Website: walmart
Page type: customer-info-address
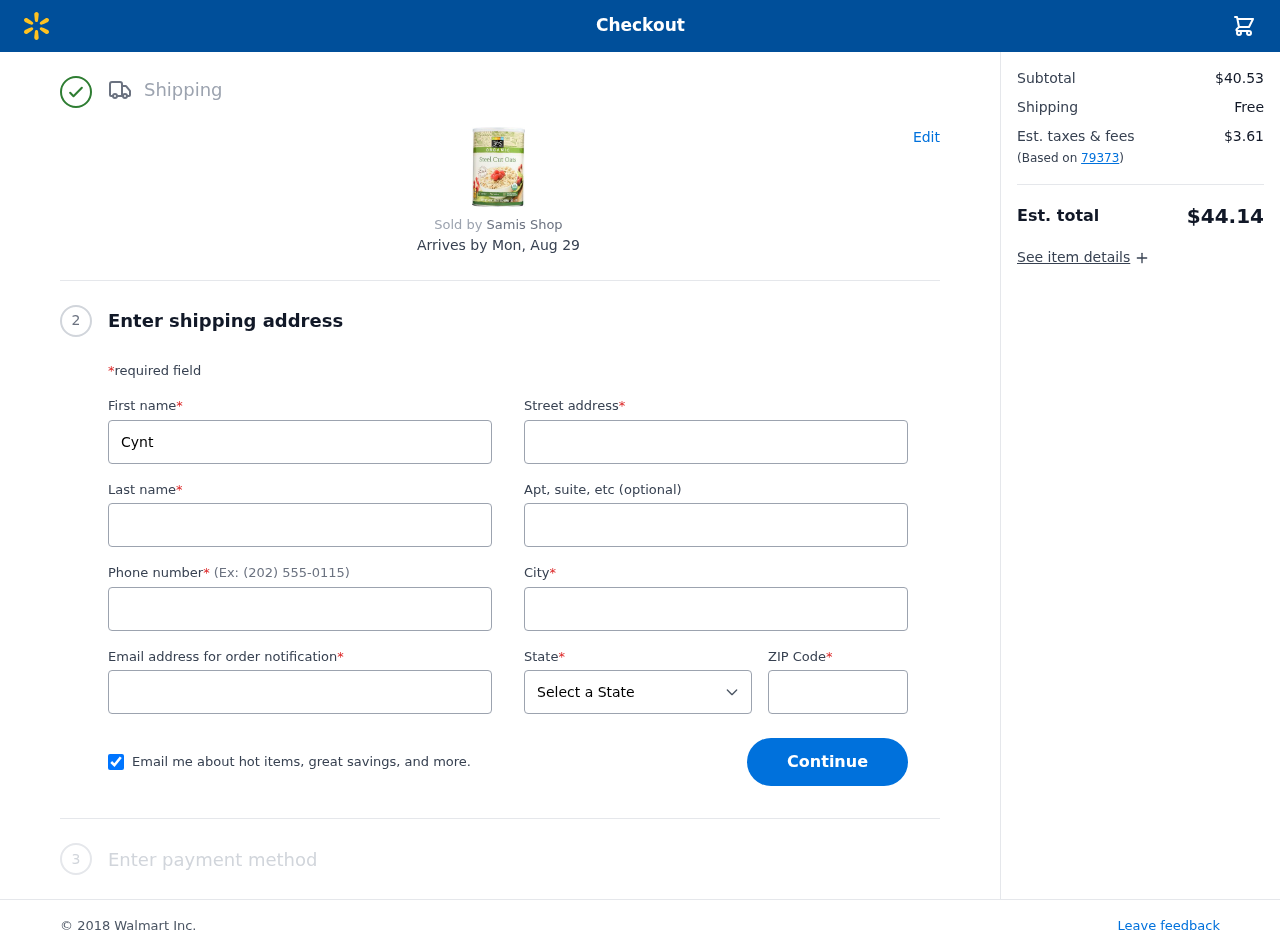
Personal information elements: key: PII_CITY
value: South Jonathanview
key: PII_EMAIL
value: cynthia_ross@gmail.com
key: PII_FIRSTNAME
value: Cynthia
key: PII_LASTNAME
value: Ross
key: PII_PHONE
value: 2446128564
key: PII_POSTCODE
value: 79373
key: PII_STATE
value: South Carolina
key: PII_STREET
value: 3146 Nicole Way
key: PII_STREET2
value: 644 Sabrina Key Suite 537
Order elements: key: ORDER_DELIVERY_DATE
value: Mon, Aug 29
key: ORDER_SUBTOTAL
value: $40.53
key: ORDER_SHIPPING_COST
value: Free
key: ORDER_TAX
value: $3.61
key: ORDER_TOTAL
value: $44.14